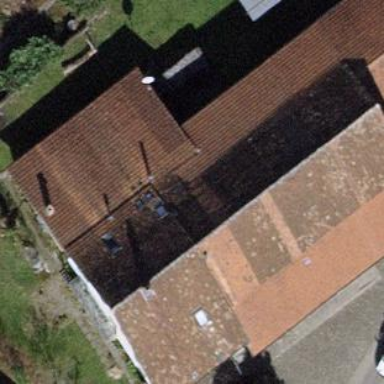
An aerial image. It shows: Farm building with gabled roof.